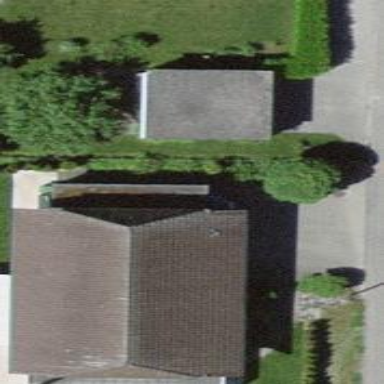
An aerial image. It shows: Residential building.